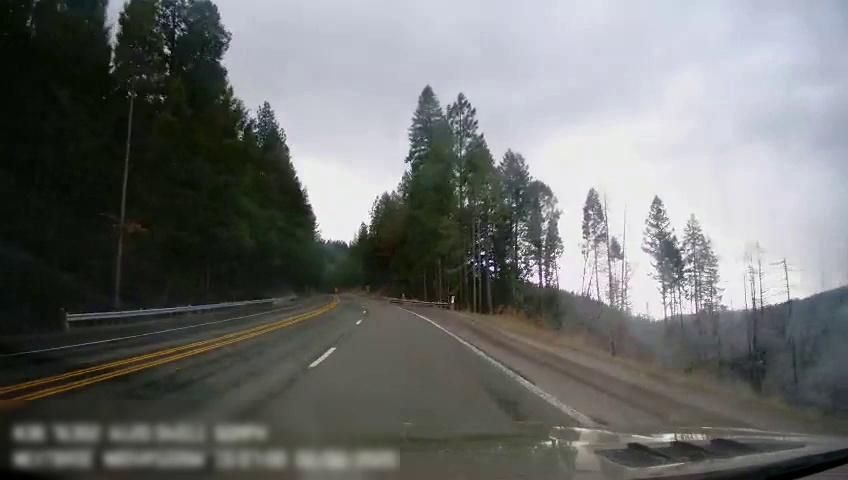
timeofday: Day
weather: Cloudy
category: Drivable Space
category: Lanes | Opposite Lane
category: Lanes | Opposite Lane
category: Lanes | Alternate Lane
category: Lanes | Current Lane
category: Lanes | Current Lane